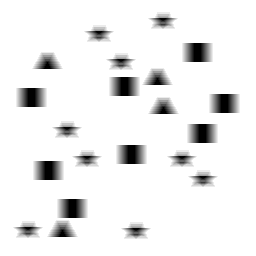
Squares: 8
Triangles: 4
Stars: 9
Total shapes: 21